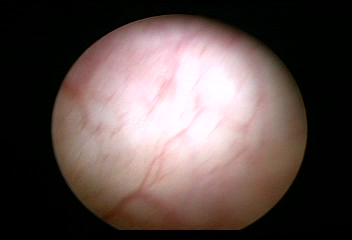
Modality: WLC
Class: Normal mucosa
Bladder cancer association: No